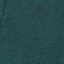
Land use / land cover class: Forest